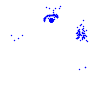
Particle: electron